Question: The 'ui-grid' example on the official website ( <URL> presents a grouping feature, which looks like this:

I would like to have the 'Grouping' menu item, but not have the 'Aggregate' ones (count, sum, max, min, avg) in the column menu and I couldn't find a way around removing them.
A solution I've tried was overriding the 'uiGridGroupingService', by providing a decorator for the groupingColumnBuilder, but the service is not resolved at all and I can't help but wonder if there is a simpler way of achieving this.
Is anyone aware of any solution for this problem?
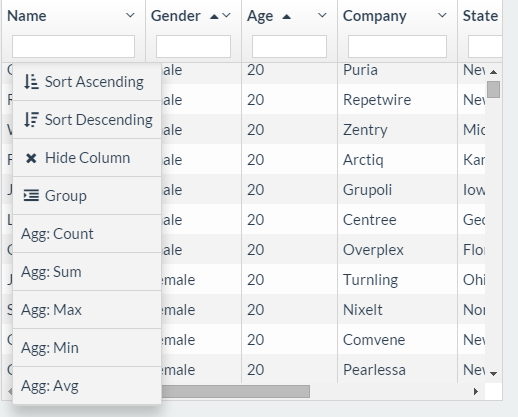
Answer: The decorator approach is probably the best approach in this case. There are no config option to remove this from the column menu.
PS: The decorator is only shown to remove the aggregate items.
Here is a working plnkr with the decorator approach.
<URL>
'''
app.config(function($provide){
$provide.decorator('uiGridGroupingService', function ($delegate,i18nService,gridUtil) {
$delegate.groupingColumnBuilder = function (colDef, col, gridOptions) {
if (colDef.enableGrouping === false){
return;
}
if ( typeof(col.grouping) === 'undefined' && typeof(colDef.grouping) !== 'undefined') {
col.grouping = angular.copy(colDef.grouping);
} else if (typeof(col.grouping) === 'undefined'){
col.grouping = {};
}
if (typeof(col.grouping) !== 'undefined' && typeof(col.grouping.groupPriority) !== undefined && col.grouping.groupPriority >= 0){
col.suppressRemoveSort = true;
}
col.groupingSuppressAggregationText = colDef.groupingSuppressAggregationText === true;
var groupColumn = {
name: 'ui.grid.grouping.group',
title: i18nService.get().grouping.group,
icon: 'ui-grid-icon-indent-right',
shown: function () {
return typeof(this.context.col.grouping) === 'undefined' ||
typeof(this.context.col.grouping.groupPriority) === 'undefined' ||
this.context.col.grouping.groupPriority < 0;
},
action: function () {
service.groupColumn( this.context.col.grid, this.context.col );
}
};
var ungroupColumn = {
name: 'ui.grid.grouping.ungroup',
title: i18nService.get().grouping.ungroup,
icon: 'ui-grid-icon-indent-left',
shown: function () {
return typeof(this.context.col.grouping) !== 'undefined' &&
typeof(this.context.col.grouping.groupPriority) !== 'undefined' &&
this.context.col.grouping.groupPriority >= 0;
},
action: function () {
service.ungroupColumn( this.context.col.grid, this.context.col );
}
};
if (!gridUtil.arrayContainsObjectWithProperty(col.menuItems, 'name', 'ui.grid.grouping.group')) {
col.menuItems.push(groupColumn);
}
if (!gridUtil.arrayContainsObjectWithProperty(col.menuItems, 'name', 'ui.grid.grouping.ungroup')) {
col.menuItems.push(ungroupColumn);
}
}
return $delegate;
})
});
'''